Question: - - - -

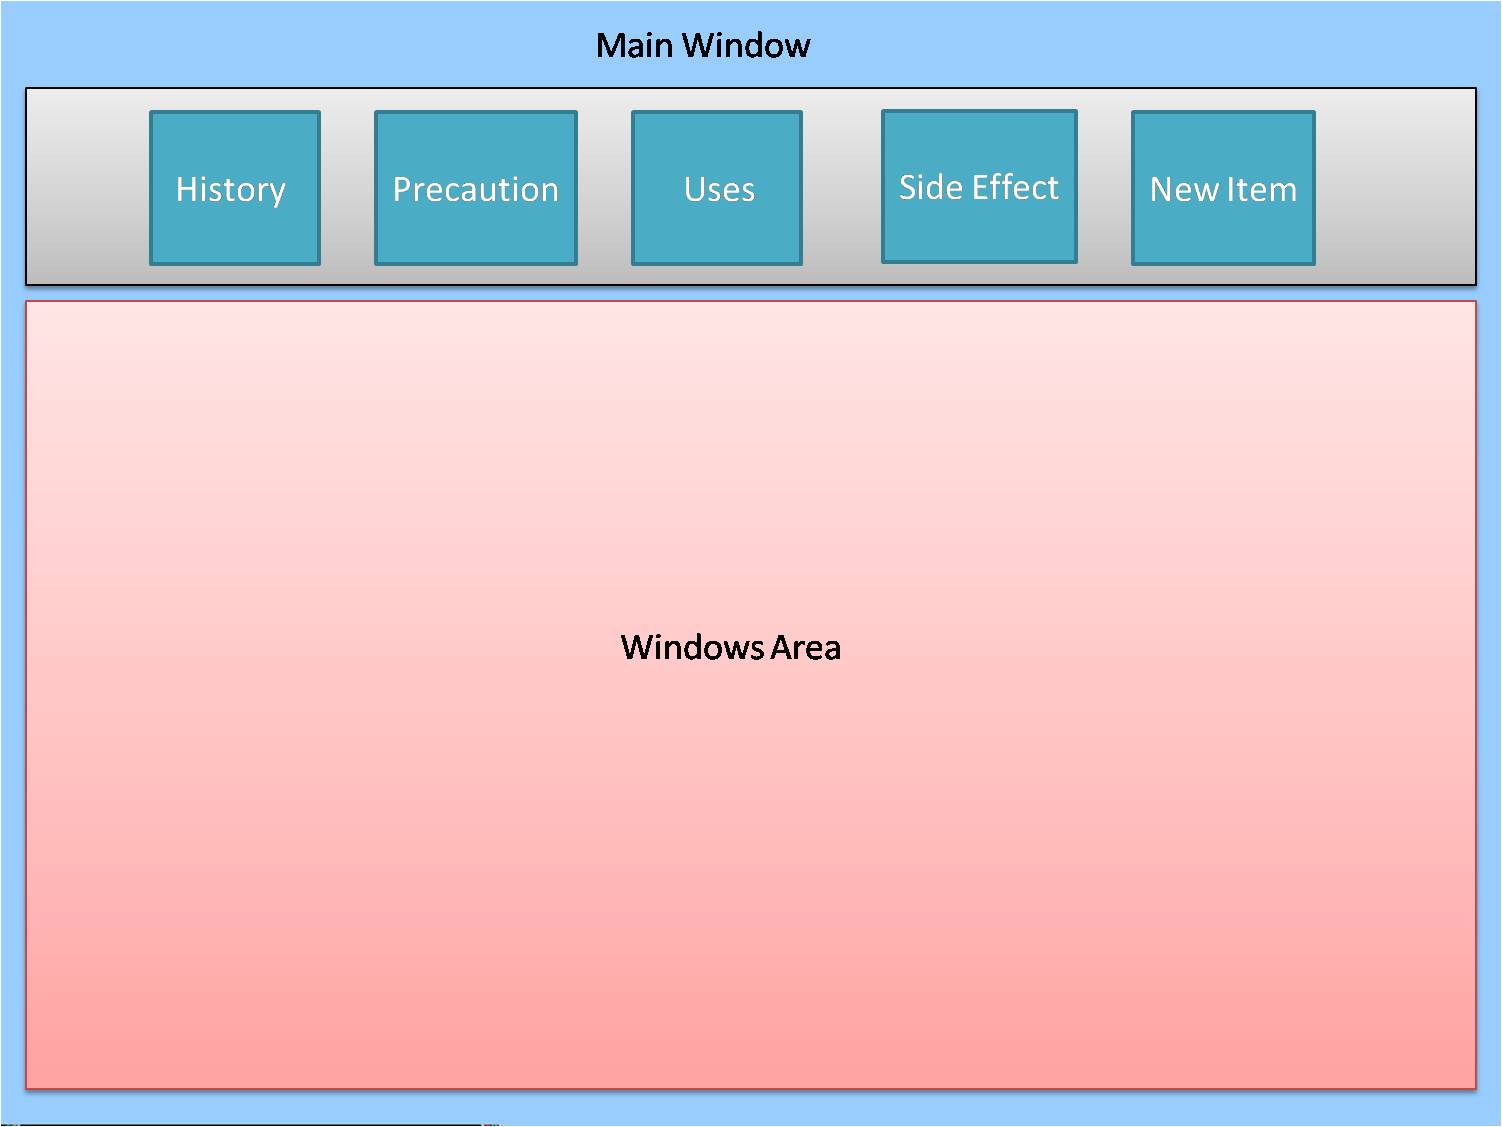
Answer: Just use UserControl's and add them to your Container Control, when you click your buttons.
Here is a simplistic example:
'''
<Window x:Class="WpfApplication1.MainWindow"
xmlns="http://schemas.microsoft.com/winfx/2006/xaml/presentation"
xmlns:x="http://schemas.microsoft.com/winfx/2006/xaml"
Title="MainWindow" Height="350" Width="525">
<Grid>
<Button Content="History" Height="53" HorizontalAlignment="Left" Margin="12,12,0,0" Name="button1" VerticalAlignment="Top" Width="75" Click="button1_Click" />
<Button Content="Precaution" Height="53" HorizontalAlignment="Left" Margin="109,12,0,0" Name="button2" VerticalAlignment="Top" Width="75" Click="button2_Click" />
<Button Content="Uses" Height="53" HorizontalAlignment="Left" Margin="208,12,0,0" Name="button3" VerticalAlignment="Top" Width="75" Click="button3_Click" />
<Button Content="Side Effects" Height="53" HorizontalAlignment="Left" Margin="314,12,0,0" Name="button4" VerticalAlignment="Top" Width="75" Click="button4_Click" />
<Button Content="New Item" Height="53" HorizontalAlignment="Left" Margin="405,12,0,0" Name="button5" VerticalAlignment="Top" Width="75" Click="button5_Click" />
<Viewbox Height="209" HorizontalAlignment="Left" Margin="12,90,0,0" Name="Container" VerticalAlignment="Top" Width="479" />
</Grid>
</Window>
'''
'''
public partial class MainWindow : Window
{
History use1 = new History();
Precaution use2 = new Precaution();
Uses use3 = new Uses();
SideEffect use4 = new SideEffect();
NewItem use5 = new NewItem();
public MainWindow()
{
InitializeComponent();
}
private void button1_Click(object sender, RoutedEventArgs e)
{
Container.Child = use1;
}
private void button2_Click(object sender, RoutedEventArgs e)
{
Container.Child = use2;
}
private void button3_Click(object sender, RoutedEventArgs e)
{
Container.Child = use3;
}
private void button4_Click(object sender, RoutedEventArgs e)
{
Container.Child = use4;
}
private void button5_Click(object sender, RoutedEventArgs e)
{
Container.Child = use5;
}
}
'''
'''
<UserControl x:Class="WpfApplication1.History"
xmlns="http://schemas.microsoft.com/winfx/2006/xaml/presentation"
xmlns:x="http://schemas.microsoft.com/winfx/2006/xaml"
xmlns:mc="http://schemas.openxmlformats.org/markup-compatibility/2006"
xmlns:d="http://schemas.microsoft.com/expression/blend/2008"
mc:Ignorable="d"
d:DesignHeight="209" d:DesignWidth="479" Background="AliceBlue">
<Grid Width="479" Height="209">
</Grid>
</UserControl>
<UserControl x:Class="WpfApplication1.Precaution"
xmlns="http://schemas.microsoft.com/winfx/2006/xaml/presentation"
xmlns:x="http://schemas.microsoft.com/winfx/2006/xaml"
xmlns:mc="http://schemas.openxmlformats.org/markup-compatibility/2006"
xmlns:d="http://schemas.microsoft.com/expression/blend/2008"
mc:Ignorable="d"
d:DesignHeight="209" d:DesignWidth="479" Background="LightCoral" >
<Grid Width="479" Height="209">
</Grid>
</UserControl>
<UserControl x:Class="WpfApplication1.Uses"
xmlns="http://schemas.microsoft.com/winfx/2006/xaml/presentation"
xmlns:x="http://schemas.microsoft.com/winfx/2006/xaml"
xmlns:mc="http://schemas.openxmlformats.org/markup-compatibility/2006"
xmlns:d="http://schemas.microsoft.com/expression/blend/2008"
mc:Ignorable="d"
d:DesignHeight="209" d:DesignWidth="479" Background="LightGreen" >
<Grid Width="479" Height="209">
</Grid>
</UserControl>
<UserControl x:Class="WpfApplication1.SideEffect"
xmlns="http://schemas.microsoft.com/winfx/2006/xaml/presentation"
xmlns:x="http://schemas.microsoft.com/winfx/2006/xaml"
xmlns:mc="http://schemas.openxmlformats.org/markup-compatibility/2006"
xmlns:d="http://schemas.microsoft.com/expression/blend/2008"
mc:Ignorable="d"
d:DesignHeight="209" d:DesignWidth="479" Background="PapayaWhip" >
<Grid Height="209" Width="479">
</Grid>
</UserControl>
<UserControl x:Class="WpfApplication1.NewItem"
xmlns="http://schemas.microsoft.com/winfx/2006/xaml/presentation"
xmlns:x="http://schemas.microsoft.com/winfx/2006/xaml"
xmlns:mc="http://schemas.openxmlformats.org/markup-compatibility/2006"
xmlns:d="http://schemas.microsoft.com/expression/blend/2008"
mc:Ignorable="d"
d:DesignHeight="209" d:DesignWidth="479" Background="LightGoldenrodYellow">
<Grid Height="209" Width="479">
</Grid>
</UserControl>
'''